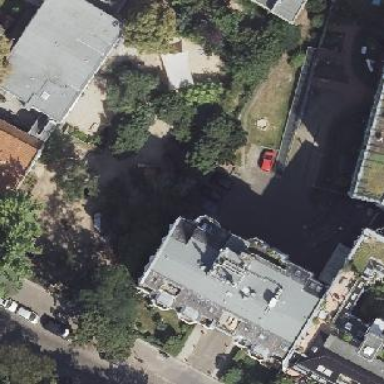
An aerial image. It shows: Residential building with unique double saltbox roof shape.